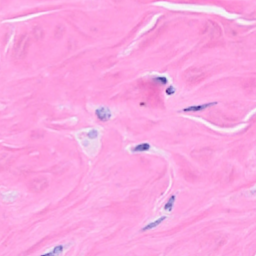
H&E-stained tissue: Breast